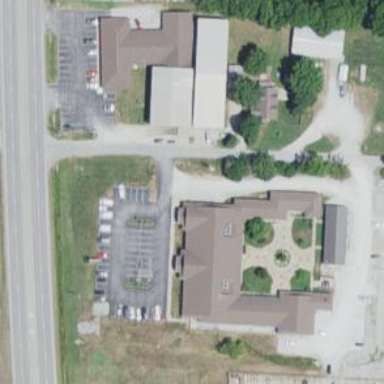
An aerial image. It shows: Animal shelter building.